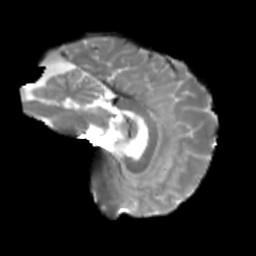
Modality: T2w
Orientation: sagittal
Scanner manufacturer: siemens
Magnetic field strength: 3 T
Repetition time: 4 s
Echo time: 0.0594 s